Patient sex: F
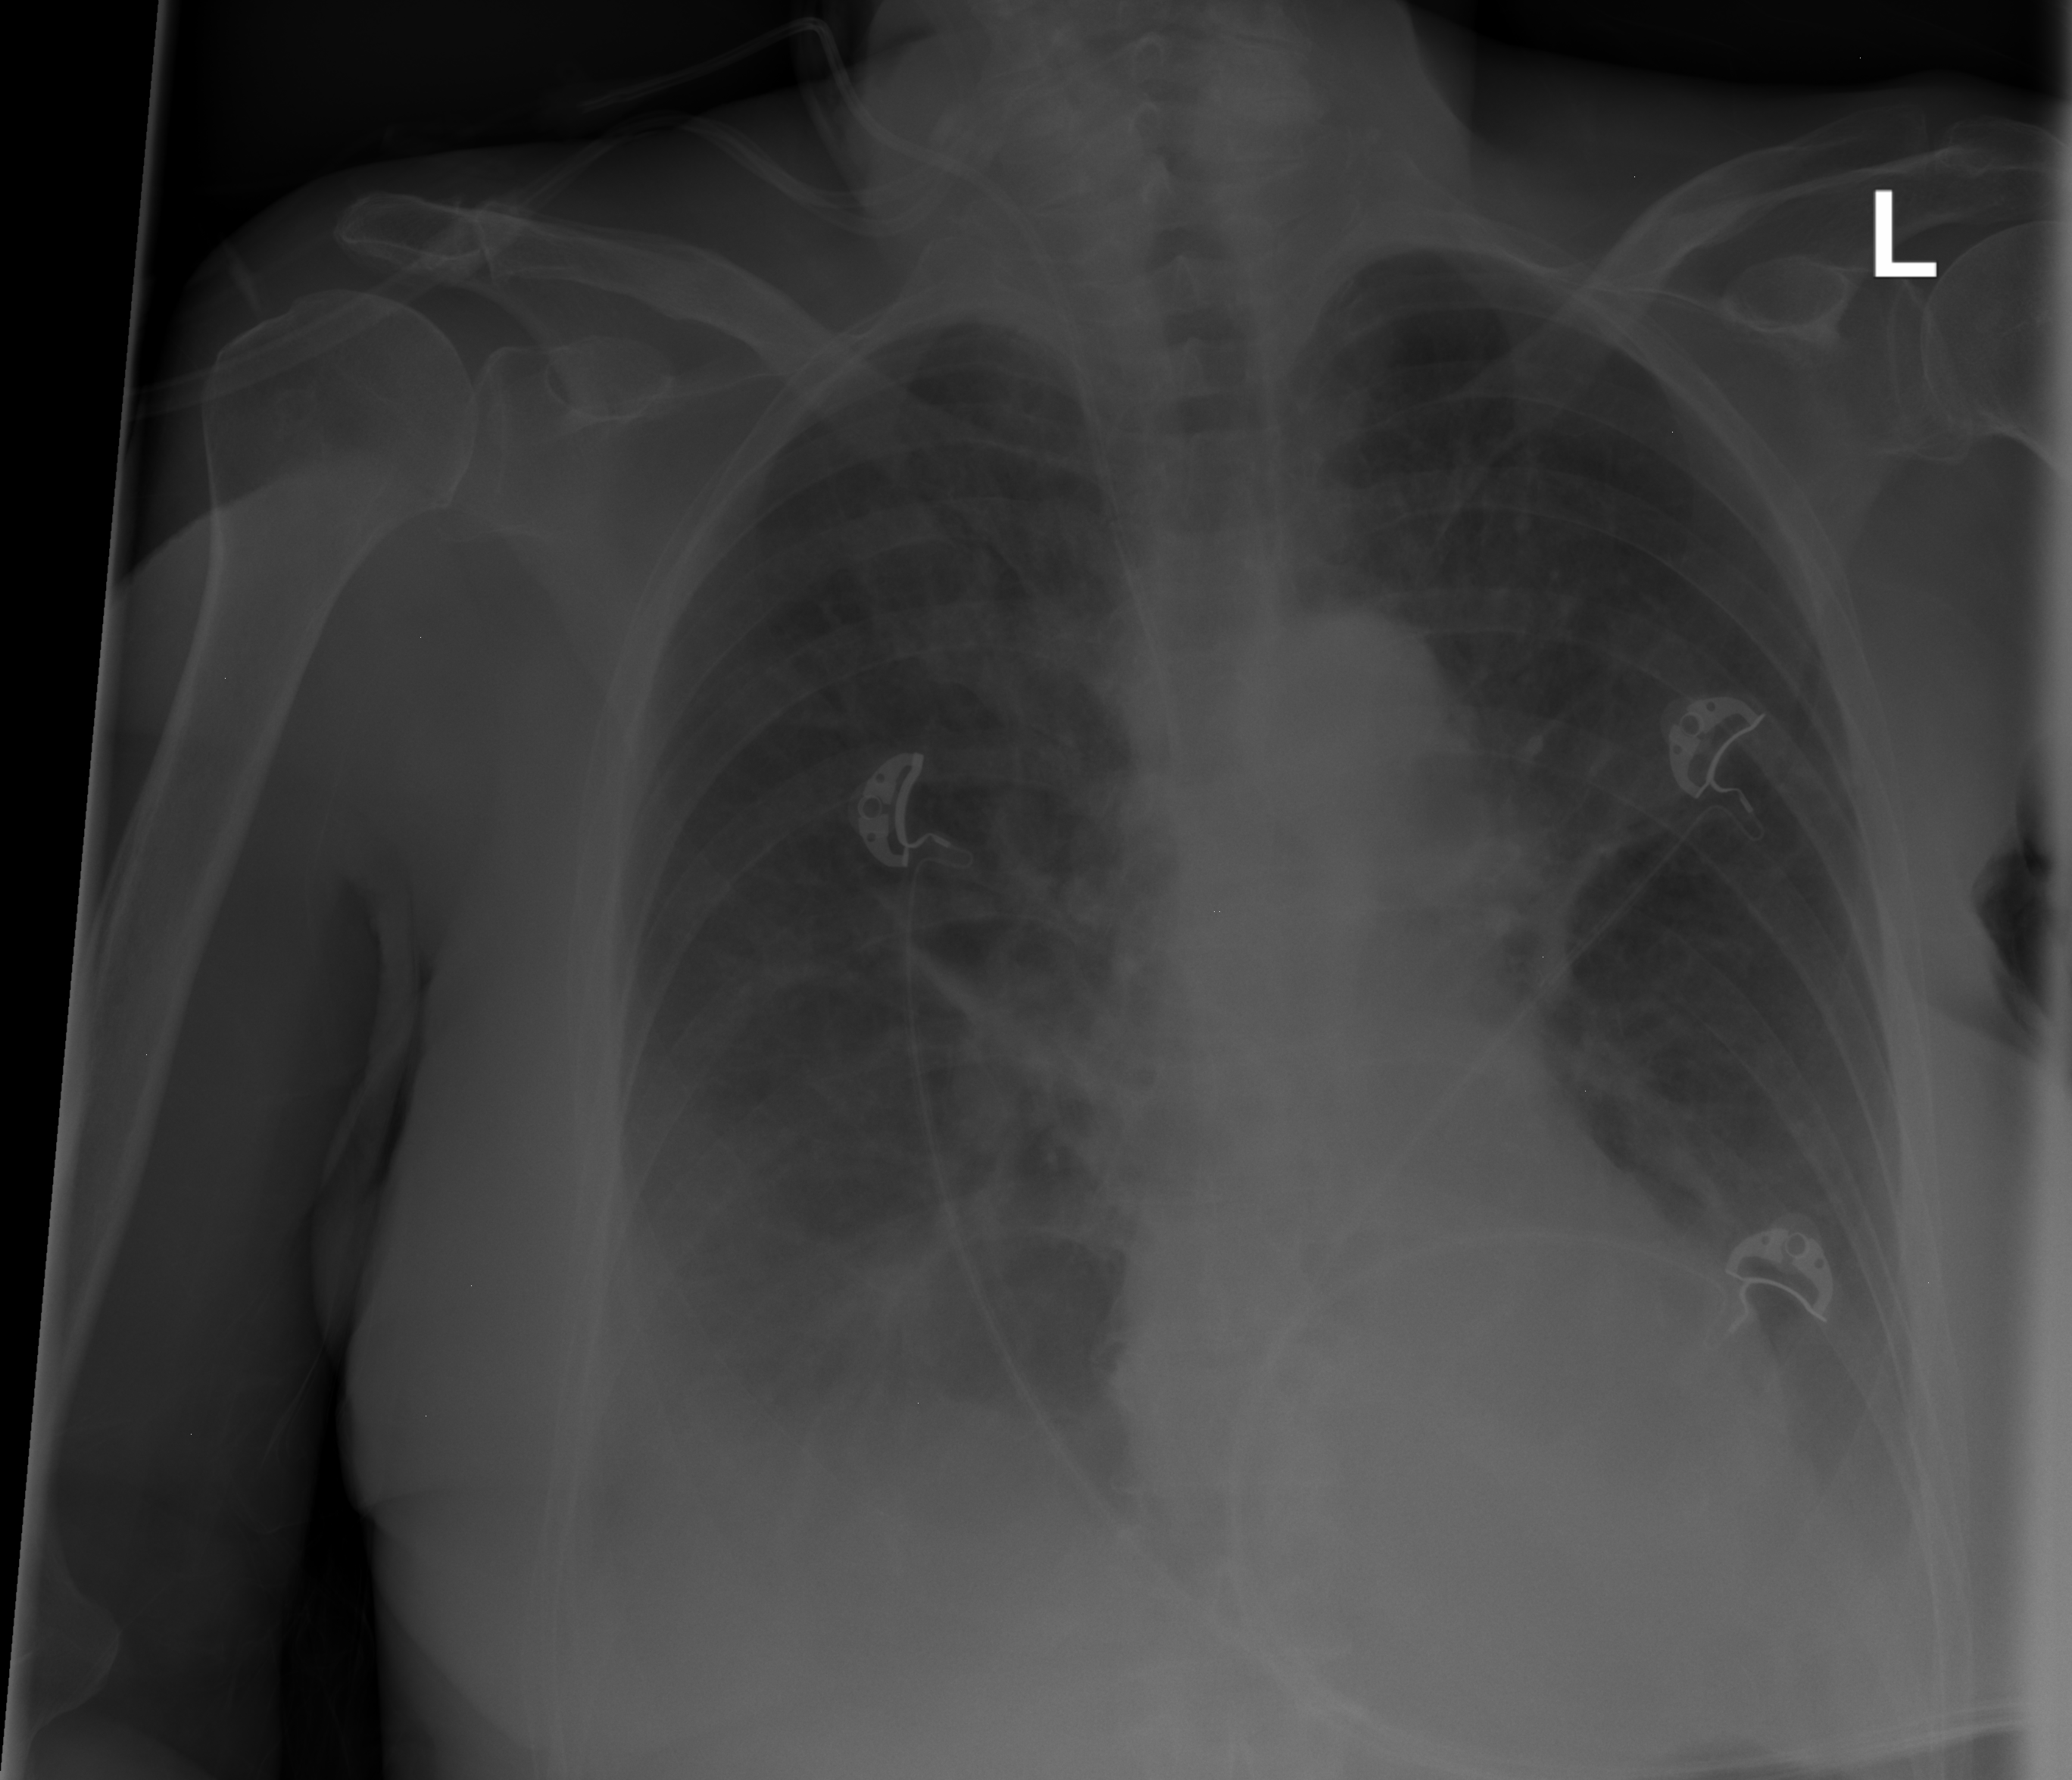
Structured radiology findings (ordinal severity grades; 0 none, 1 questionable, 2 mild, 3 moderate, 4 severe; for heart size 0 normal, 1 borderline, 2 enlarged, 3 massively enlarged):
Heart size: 0
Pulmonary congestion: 2
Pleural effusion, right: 3
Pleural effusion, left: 2
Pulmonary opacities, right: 0
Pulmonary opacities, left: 0
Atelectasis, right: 0
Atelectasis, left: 0